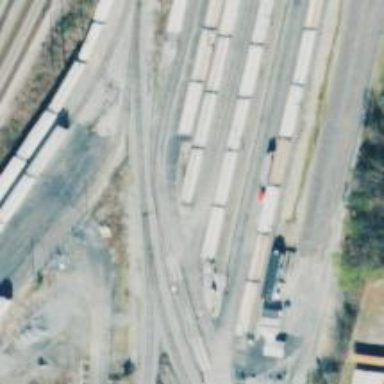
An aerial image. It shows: Railway spur junction.